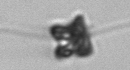
Label: Pyramimonas_longicauda